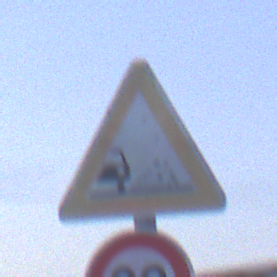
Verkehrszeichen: SplittSchotter
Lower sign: Geschwindigkeit30
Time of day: SunriseSunset
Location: Outdoor (Suburban)
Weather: PartlyCloudy
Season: NotSpecified
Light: Natural